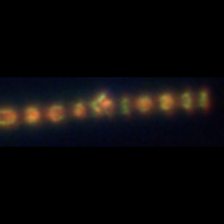
Taxon: Skeletonema
Group: Diatoms